Question: I've the following dataset
| Pet Shop | Item | Price |
| -------- | ---- | ----- |
| A | dog | 300 |
| A | fish | 20 |
| A | turtle | 50 |
| A | dog | 250 |
| A | cat | 280 |
| A | rabbit | 180 |
| A | cat | 270 |
| B | dog | 350 |
| B | fish | 70 |
| B | cat | 220 |
| B | turtle | 80 |
| B | fish | 55 |
| B | fish | 75 |
| C | dog | 280 |
| C | cat | 260 |
| C | fish | 65 |
The code for the data is as follows
'''
Pet_Shop = c(rep("A",7), rep("B",6), rep("C",3))
Item = c("Dog","Fish","Turtle","Dog","Cat","Rabbit","Cat","Dog","Fish","Cat","Turtle","Fish","Fish","Dog","Cat","Fish")
Price = c(300,20,50,250,280,180,270,350,70,220,80,55,75,280,260,65)
Data = data.frame(Pet_Shop, Item, Price)
'''
I'm trying to change the data into the following table

Does anyone know how to do this? I tried doing the following method using spread but it returns an error
'''
Test = spread(Data, Item, Price)
'''
> '''
Error: Each row of output must be identified by a unique combination of keys.
Keys are shared for 7 rows:
* 5, 7
* 1, 4
* 9, 12, 13
'''
Thank you!
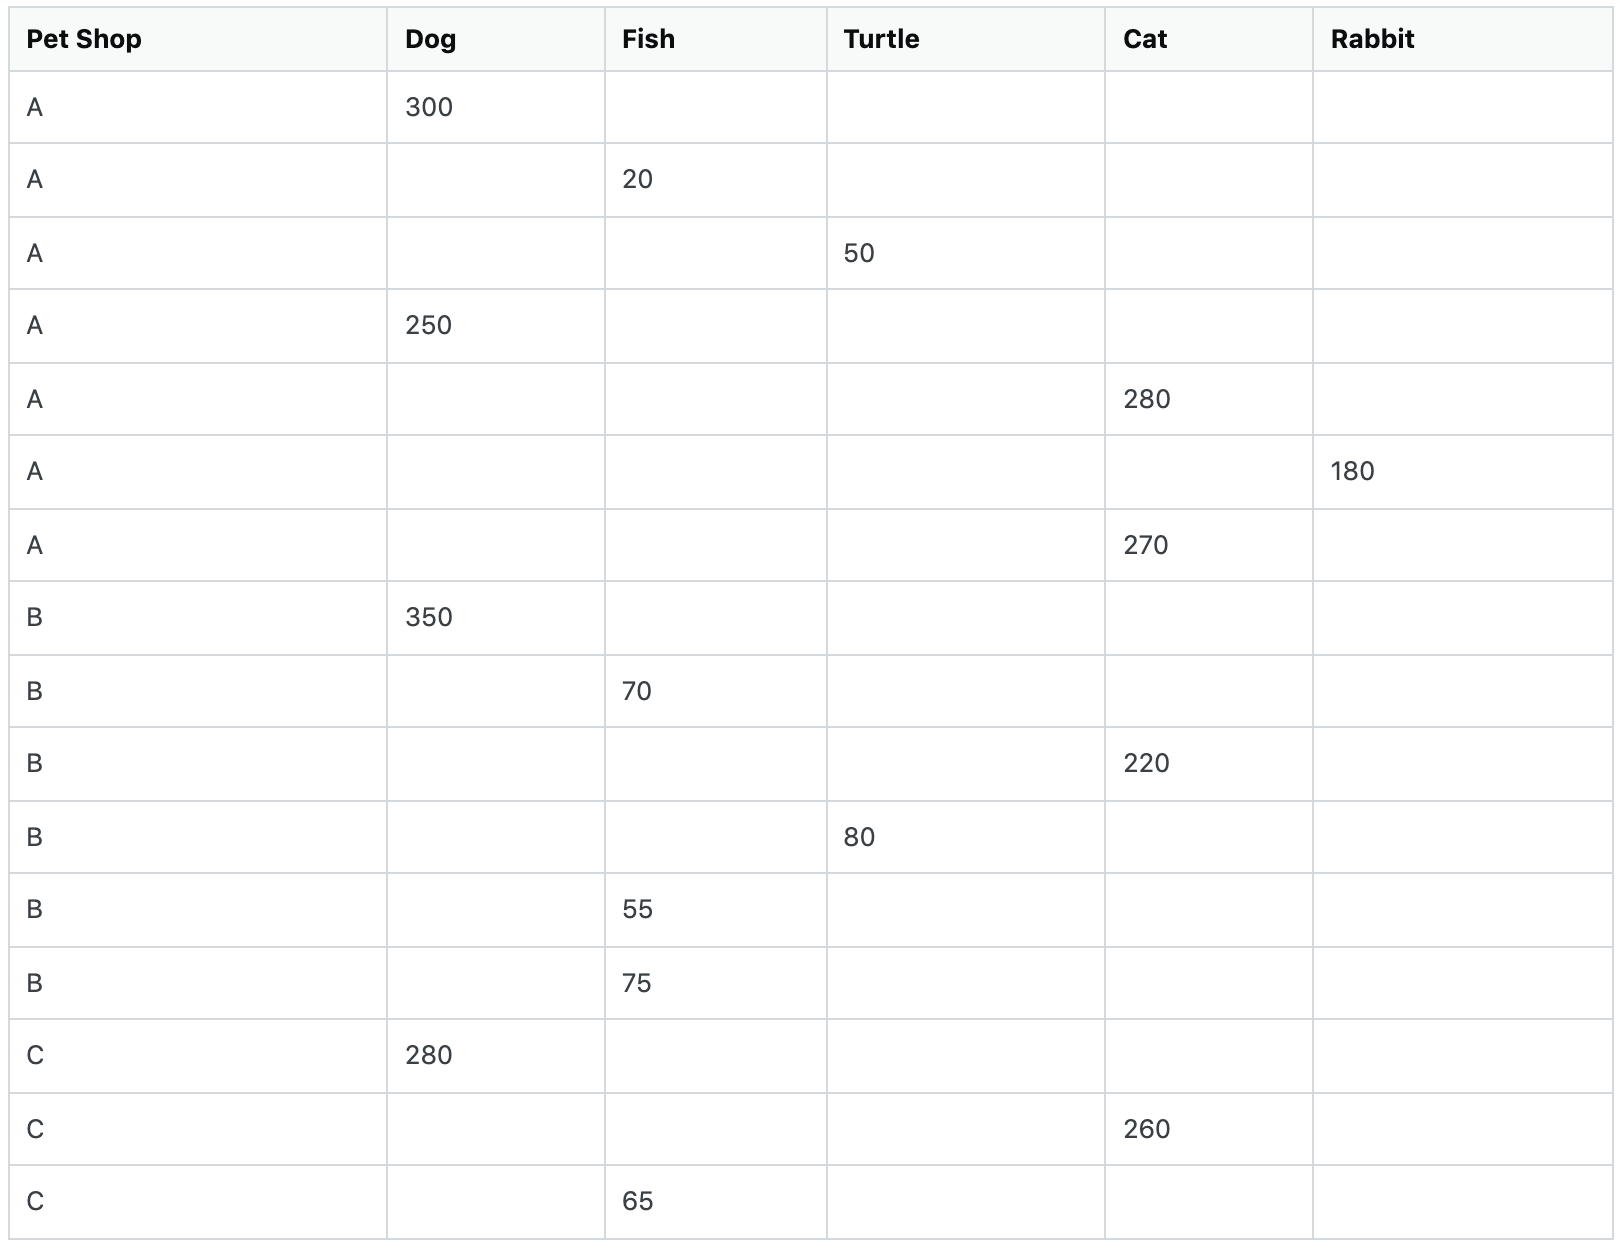
Answer: This should get you what you're looking for. Note 'pivot_wider' and 'pivot_longer' are the new 'dplyr' versions of 'spread' and 'gather', respectively. The issue was that you needed to create a unique identifier row for each name before transforming.
'''
new_data <- Data %>%
mutate(row = row_number()) %>%
pivot_wider(names_from = Item, values_from = Price) %>%
select(-row)
'''
Output:
'''
Pet_Shop Dog Fish Turtle Cat Rabbit
<chr> <dbl> <dbl> <dbl> <dbl> <dbl>
1 A 300 NA NA NA NA
2 A NA 20 NA NA NA
3 A NA NA 50 NA NA
4 A 250 NA NA NA NA
5 A NA NA NA 280 NA
6 A NA NA NA NA 180
7 A NA NA NA 270 NA
8 B 350 NA NA NA NA
9 B NA 70 NA NA NA
10 B NA NA NA 220 NA
11 B NA NA 80 NA NA
12 B NA 55 NA NA NA
13 B NA 75 NA NA NA
14 C 280 NA NA NA NA
15 C NA NA NA 260 NA
16 C NA 65 NA NA NA
'''